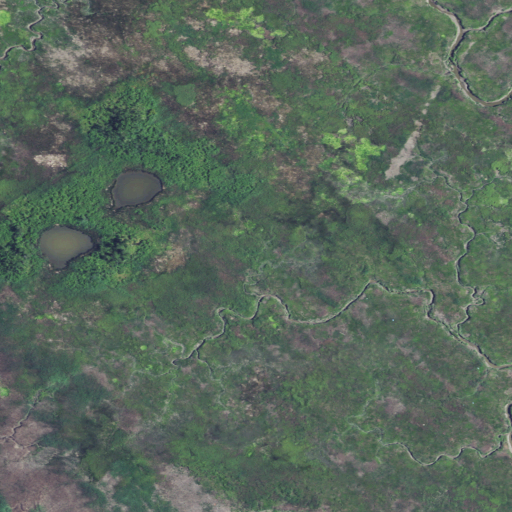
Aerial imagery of island in Delaware named Robs Island containing herbaceous wetlands and woody wetlands